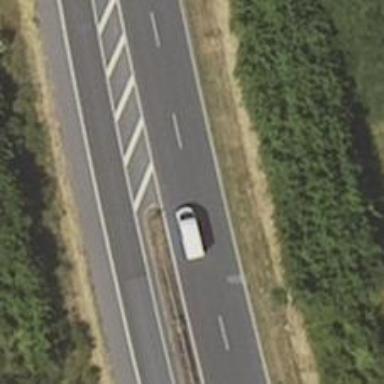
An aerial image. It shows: Asphalt motorroad with trunk classification.